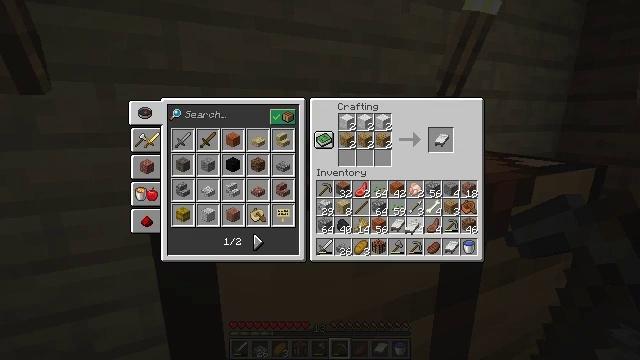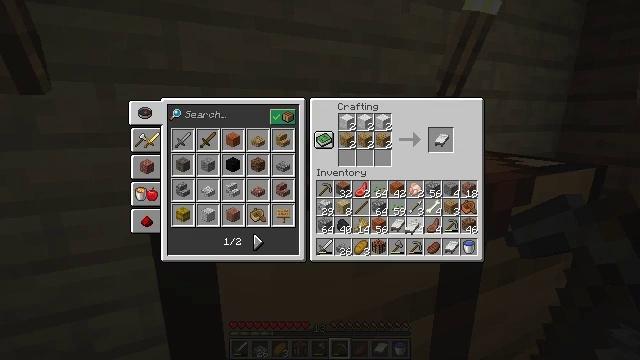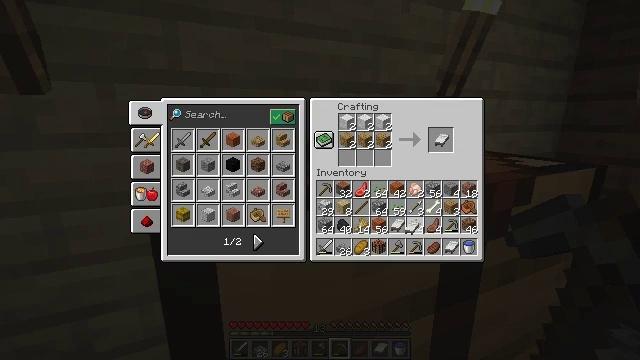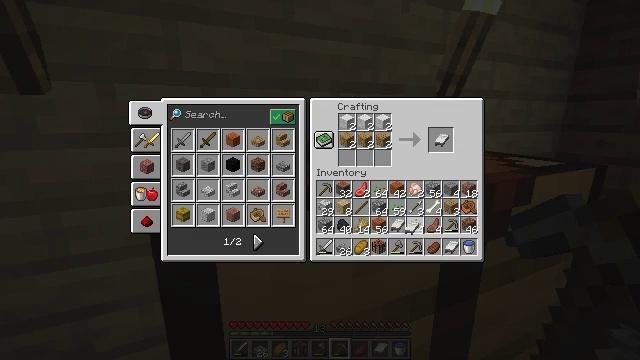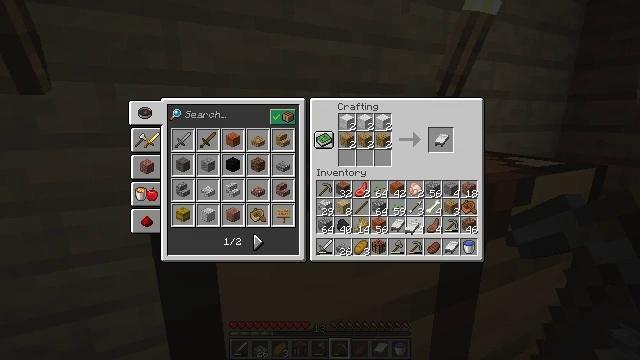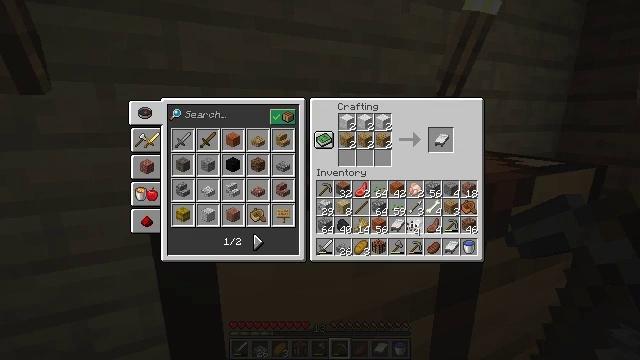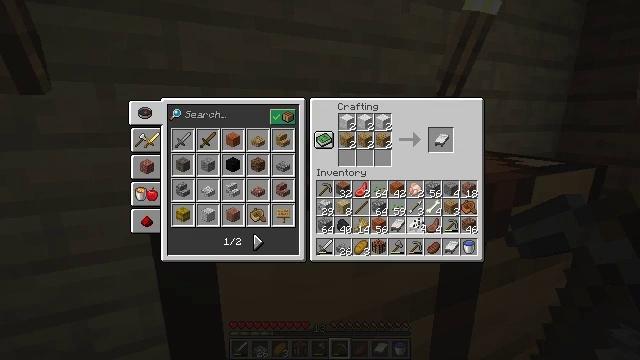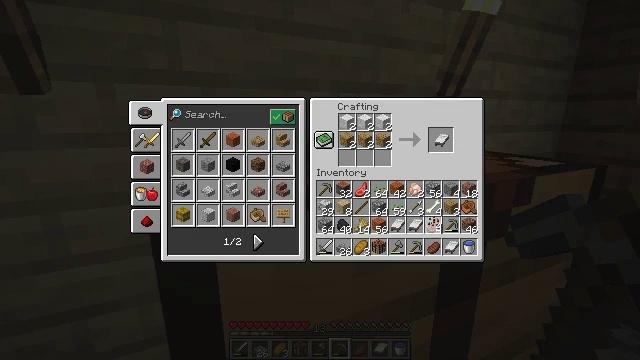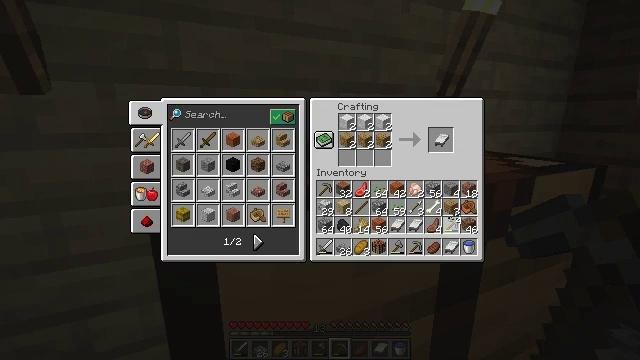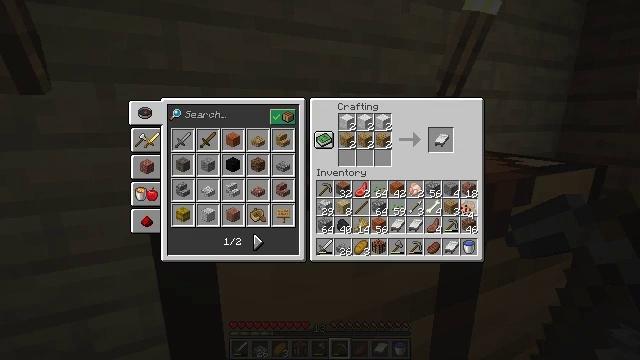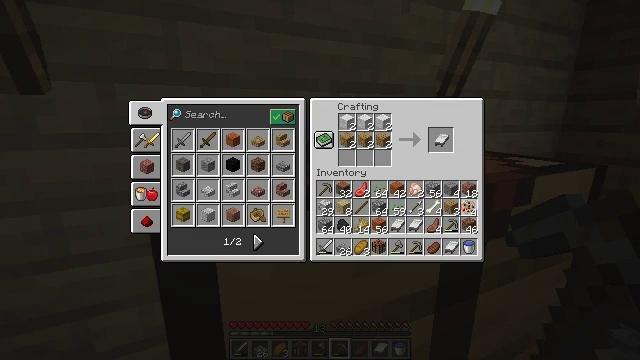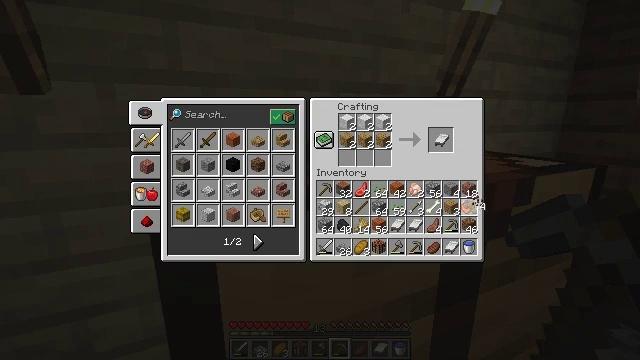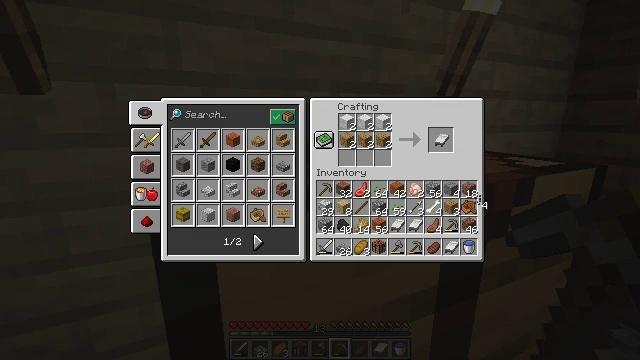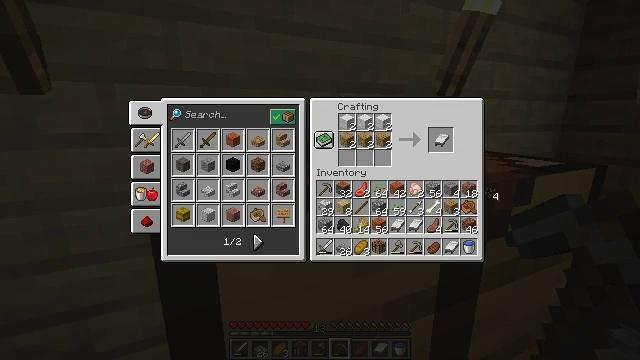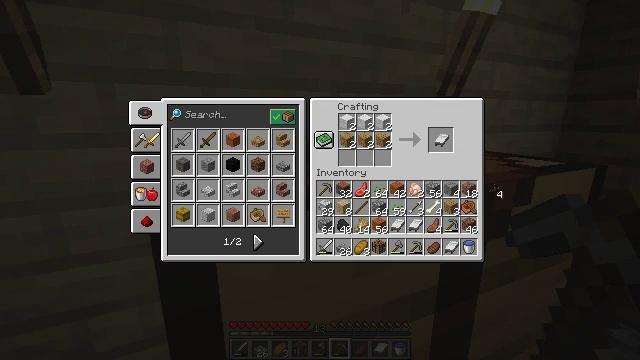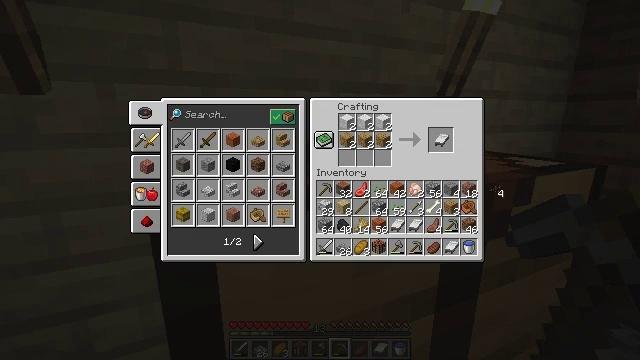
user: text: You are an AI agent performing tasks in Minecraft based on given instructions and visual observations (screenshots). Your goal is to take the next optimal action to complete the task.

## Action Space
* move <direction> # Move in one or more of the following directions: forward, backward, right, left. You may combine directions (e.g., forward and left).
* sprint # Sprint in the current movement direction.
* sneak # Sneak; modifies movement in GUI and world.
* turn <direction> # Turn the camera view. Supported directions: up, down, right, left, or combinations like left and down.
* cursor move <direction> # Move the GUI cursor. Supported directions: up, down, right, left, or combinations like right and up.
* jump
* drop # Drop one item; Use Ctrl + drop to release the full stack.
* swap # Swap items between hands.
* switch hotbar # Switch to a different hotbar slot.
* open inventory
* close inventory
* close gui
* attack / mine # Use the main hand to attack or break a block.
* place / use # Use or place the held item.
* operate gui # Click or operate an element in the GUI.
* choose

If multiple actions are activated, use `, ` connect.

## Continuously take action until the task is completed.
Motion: motion action
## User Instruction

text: Remove melon seeds from the inventory.
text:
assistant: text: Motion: no_op
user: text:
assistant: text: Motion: no_op
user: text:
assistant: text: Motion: operate gui
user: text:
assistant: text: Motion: operate gui
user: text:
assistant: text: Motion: no_op
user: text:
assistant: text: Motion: no_op
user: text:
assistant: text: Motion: cursor move right
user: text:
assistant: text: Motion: cursor move right
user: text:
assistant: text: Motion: cursor move right
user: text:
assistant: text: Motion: no_op
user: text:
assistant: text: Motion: cursor move right
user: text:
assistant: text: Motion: no_op
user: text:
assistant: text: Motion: cursor move right and up
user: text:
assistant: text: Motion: no_op
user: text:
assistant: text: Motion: no_op
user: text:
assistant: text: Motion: no_op
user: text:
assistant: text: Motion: no_op
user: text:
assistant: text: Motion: no_op
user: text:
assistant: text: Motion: operate gui
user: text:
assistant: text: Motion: operate gui
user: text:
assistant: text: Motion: operate gui
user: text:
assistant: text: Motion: no_op
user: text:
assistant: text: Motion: no_op
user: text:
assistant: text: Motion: no_op
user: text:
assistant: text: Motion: cursor move left and up
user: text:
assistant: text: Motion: cursor move left and up
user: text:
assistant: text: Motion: no_op